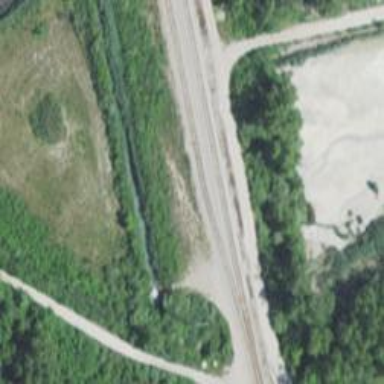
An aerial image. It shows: Railway siding with rails.